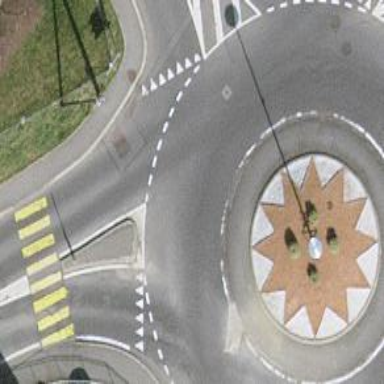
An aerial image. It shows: Tertiary road leading to roundabout junction.